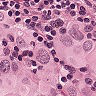
Metastatic tissue present: yes